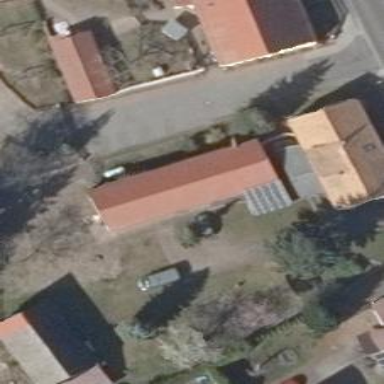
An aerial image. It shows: Gabled building with roof oriented along its structure.